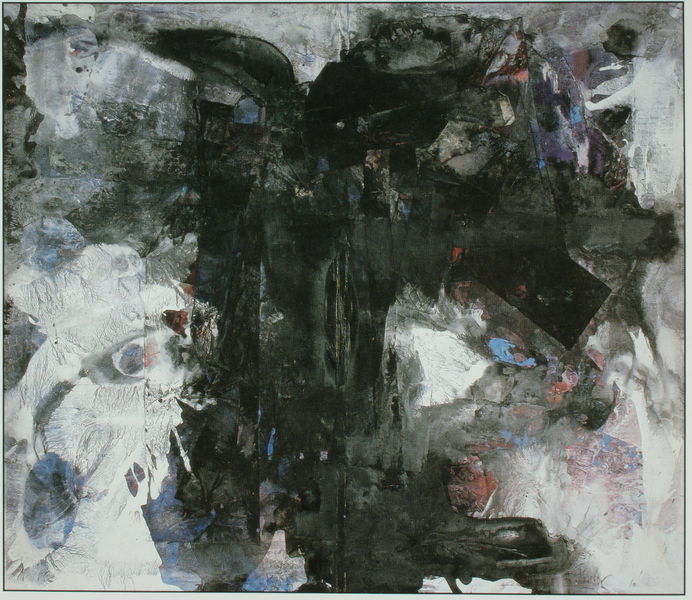
Titel: Legende '68
Künstler: Fred Thieler
Institution: Privatbesitz
Schlagwörter: blau, dunkel, gewitter, kopf, mann, schatten, vogel, weiß, aquarell, grob, grün, kubismus, braun, bunt, grau, hell, hut, mitte, raum, schwarz, eis, rot, schnee, weg, expressionismus, flächig, malerei, muster, augen, böse, falten, gesicht, mensch, tod, tot, trauer, bild, öl, kalt, vögel, ggrün, pastos, auge, figur, kontrast, rosa, schön, brunnen, chaos, engel, hellblau, papier, düster, moderne, hart, abstrakt, farben, fläche, flächen, modern, farbe, formen, schattierung, violett, van gogh, farblos, angst, krieg, schlacht, sturm, wild, dick, monet, balken, palme, striche, abstraktion, collage, surrealismus, gestalt, futurismus, hell dunkel, schmutz, gemalt, kreuz, rechteck, expressionistisch, kohle, farbflächen, abgrund, acryl, form, schwarz-weiß, loch, durcheinander, dynamik, gespenst, bedrohlich, leinwand, schornsteinfeger, schuh, kreativ, kunst, pinsel, schmetterling, pinselduktus, pinselstrich, gestalten, fleck, rolle, flecken, kontraste, trost, gestus, leben, seiten, verschwommen, farb, verwischt, schwul, kreuzigung, dynamisch, expressiv, picasso, teufel, aggressiv, zentral, struktur, dreck, zentrum, usa, wei?, farbfelder, farbflecke, rabe, graustufen, emotionen, phantasie, unheimlich, ungegenständlich, abdruck, klecks, quadrat, viereck, komisch, gucken, kandinsky, moderne kunst, verwüstung, unruhig, geist, geister, monster, hampelmann, kratzen, mittelachse, geometrische formen, flecke, spachtel, kline, spachtelspuren, übermalung, rohrschach, informel, kantig, gegensatz, gefühle, abstakt, trist, america, gestisch, unordentlich, toto, krähe, verlust, rechter winkel, abstrakter expressionismus, rothko, new york, wirrwarr, riese, ying yang, depressiv, unerkennbar, unterbewusstsein, energie, ungegenständliche kunst, monoton, baumk, schmiererei, geschicht, pollock, spachteltechnik, action painting, jackson, rauschenberg, pastoser farbauftrag, mondrian, verwegen, zufall, dripping, deckend, verwirrend, vielschichtig, abstarkte, anstrakter expressionismus, dunkel hell, fantasievoll, farbelemente, farbexplosion, farbige akzente, gaustufen, geschmiere, gestisch explosiv, grauweiß, kandinsk<, klatscdruck, koisch, kreativität, kämpfende formen, lachen g, malspuren, mitchell, mön, new york school, pollack, raum kreuz, schichtungen, schwarzer peter, senkrechten, sichtbalken, surrealisten, suurrealismus, unstrukturiert, wischtechnik, wischung